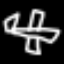
Label: airplane